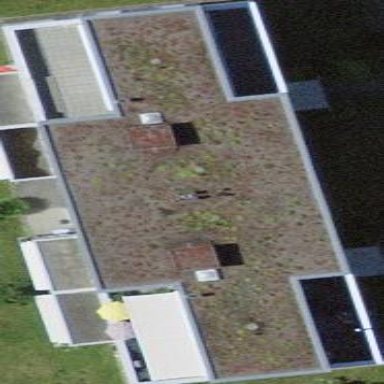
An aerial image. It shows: Apartment building with flat roof.